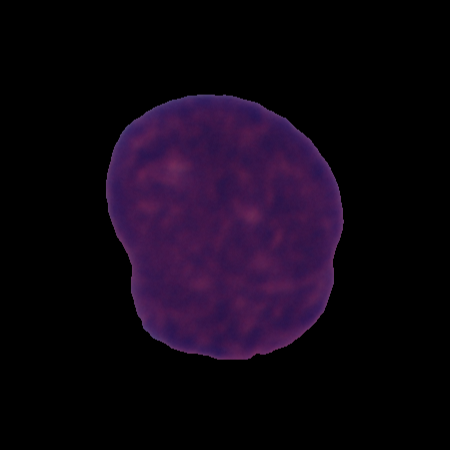
Label: cancer